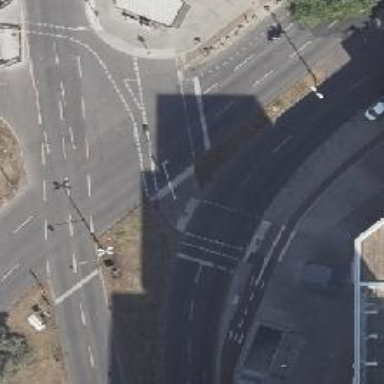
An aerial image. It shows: Traffic island located on footway.